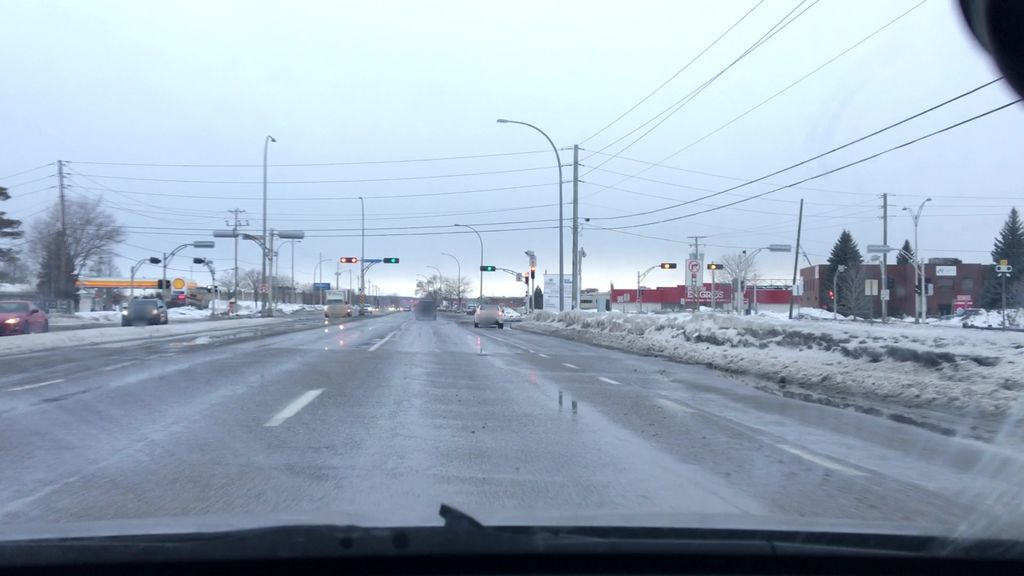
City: ottawa-gatineau